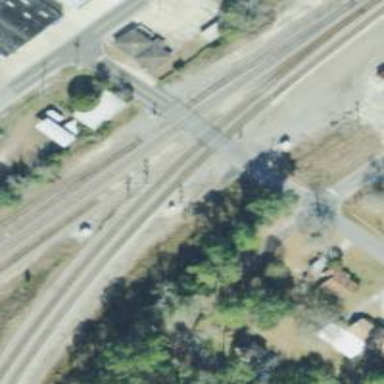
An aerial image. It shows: Level crossing with lights at the railway.